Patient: sex F, age 22
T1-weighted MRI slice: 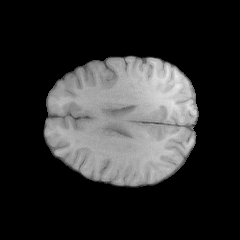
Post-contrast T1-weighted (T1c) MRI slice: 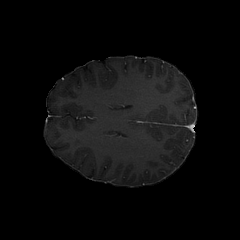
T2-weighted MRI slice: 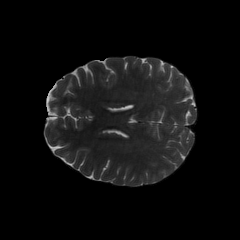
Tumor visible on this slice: no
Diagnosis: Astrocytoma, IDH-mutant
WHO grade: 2